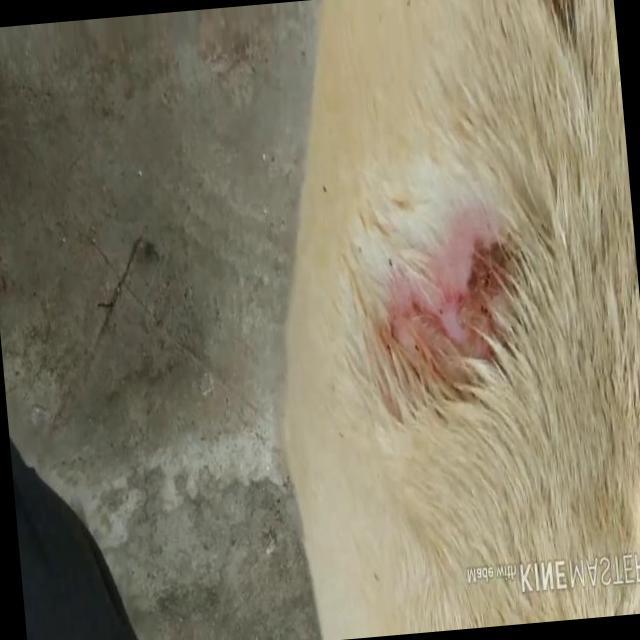
Canine dermatitis — inflammation of the skin presenting with erythema, pruritus, papules, and excoriation. May be allergic, contact, or atopic in origin.